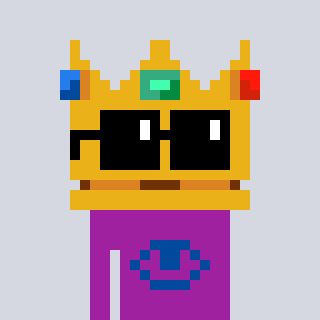
a pixel art character with square black sunglasses, a crown-shaped head and a magenta-colored body on a cool background